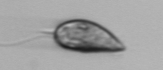
Label: Prorocentrum_triestinum